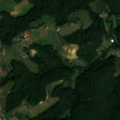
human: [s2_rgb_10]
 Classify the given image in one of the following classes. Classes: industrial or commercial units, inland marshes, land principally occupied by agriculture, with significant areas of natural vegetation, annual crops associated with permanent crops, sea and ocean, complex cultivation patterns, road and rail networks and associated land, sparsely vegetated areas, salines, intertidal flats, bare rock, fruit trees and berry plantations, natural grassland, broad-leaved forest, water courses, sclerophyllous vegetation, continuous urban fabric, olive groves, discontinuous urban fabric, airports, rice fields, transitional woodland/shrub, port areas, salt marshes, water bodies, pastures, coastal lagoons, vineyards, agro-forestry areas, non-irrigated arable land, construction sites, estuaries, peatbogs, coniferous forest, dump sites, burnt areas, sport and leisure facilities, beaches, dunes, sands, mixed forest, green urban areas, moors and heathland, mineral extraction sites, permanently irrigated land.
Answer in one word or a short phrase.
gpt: vineyards, pastures, complex cultivation patterns, land principally occupied by agriculture, with significant areas of natural vegetation, broad-leaved forest